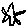
Label: star